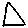
Label: triangle